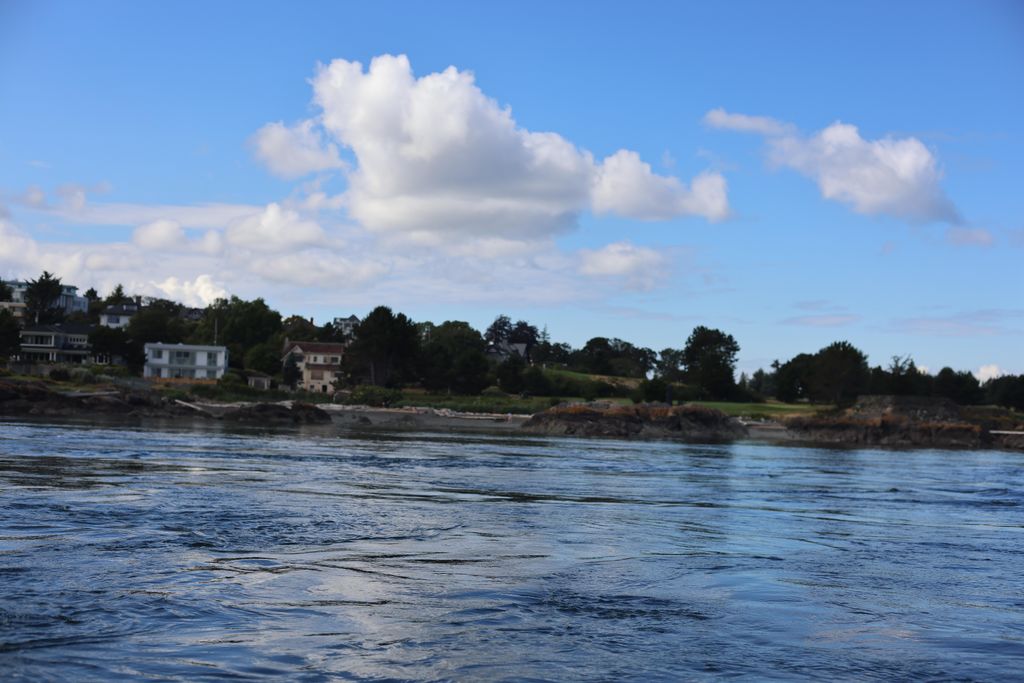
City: victoria